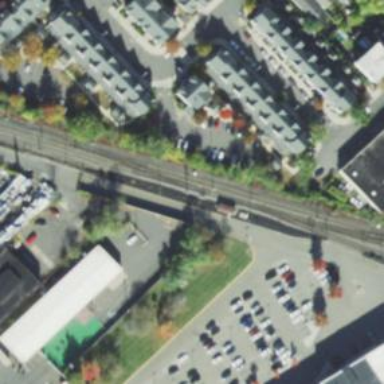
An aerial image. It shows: Light rail railway with electrified contact line.